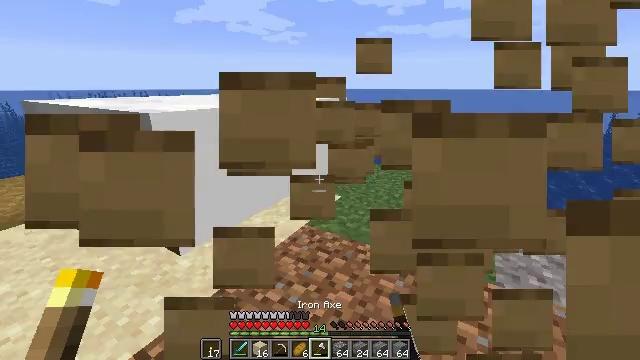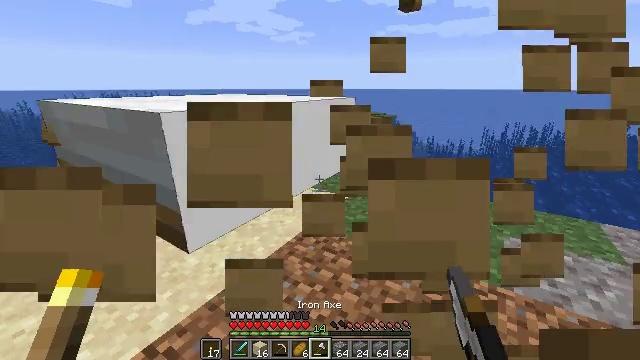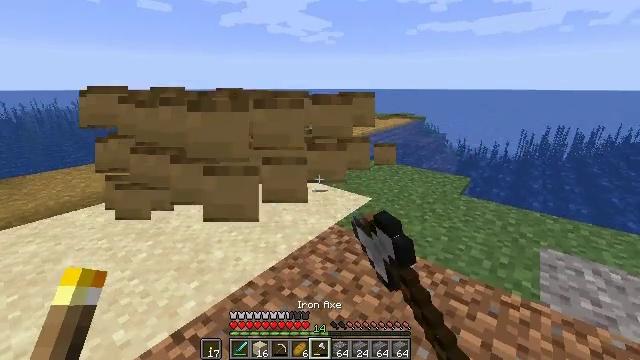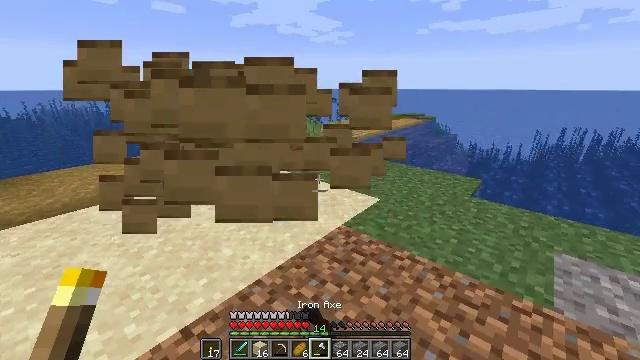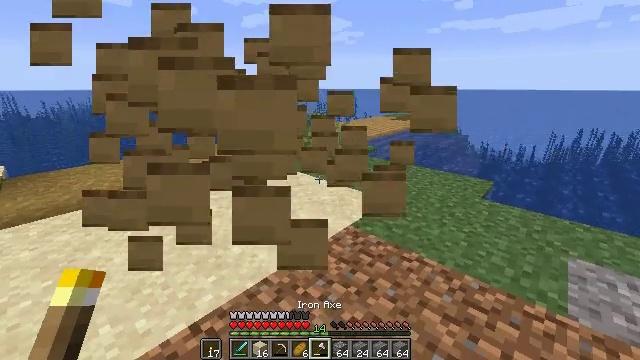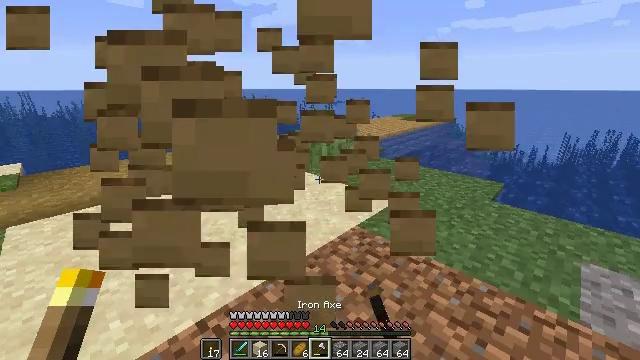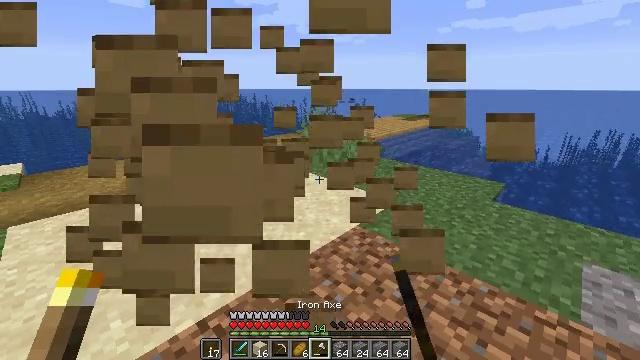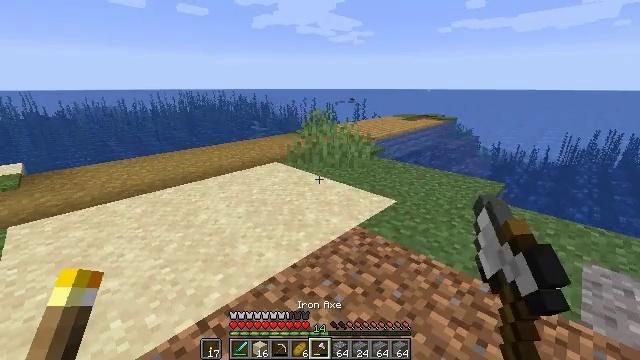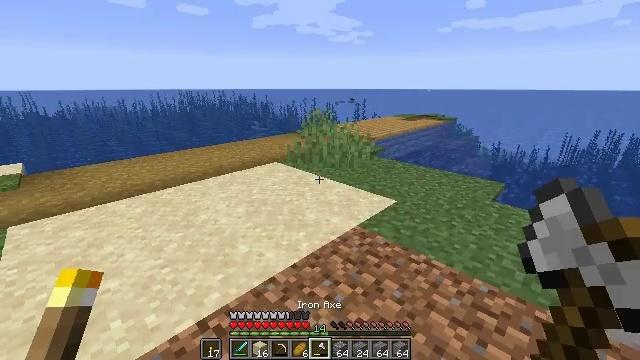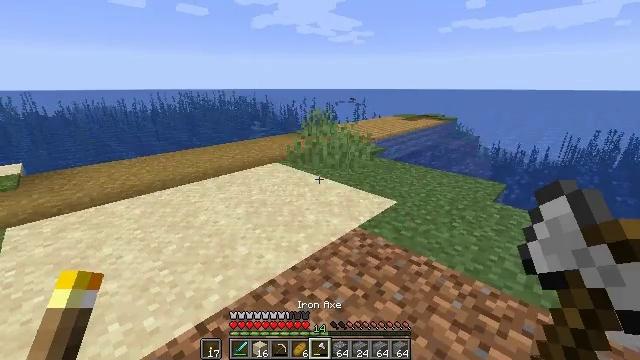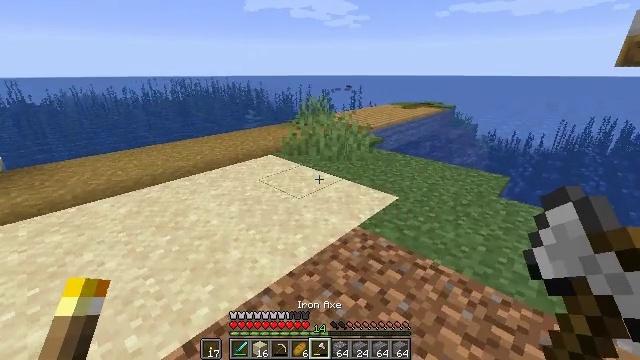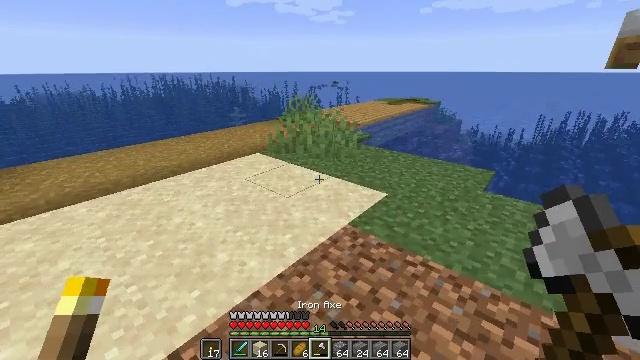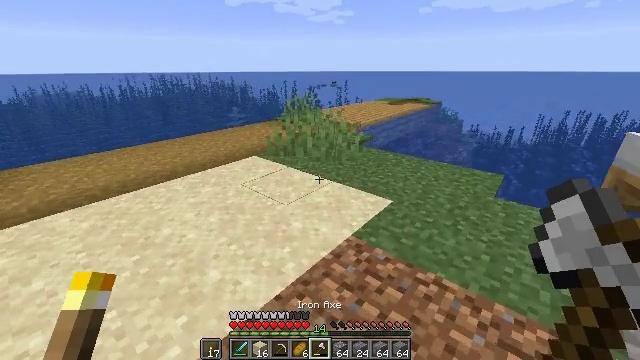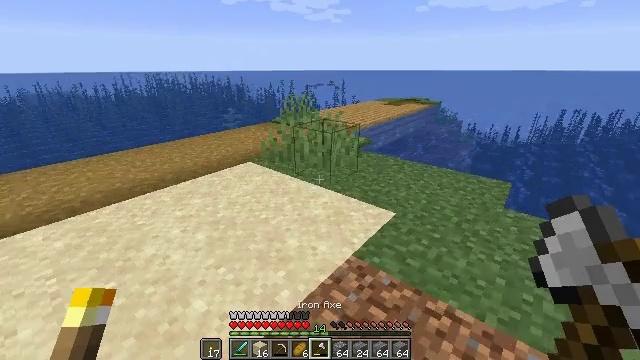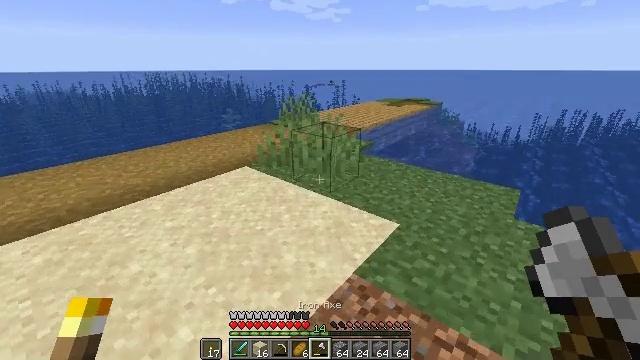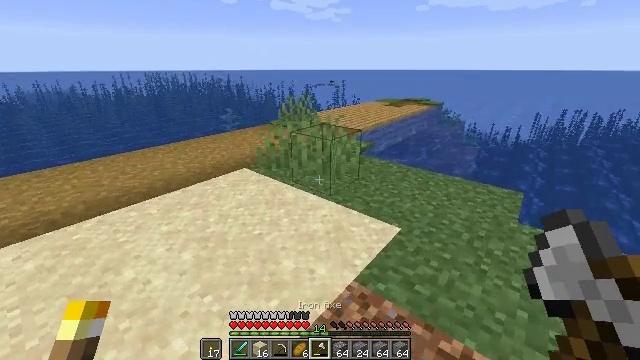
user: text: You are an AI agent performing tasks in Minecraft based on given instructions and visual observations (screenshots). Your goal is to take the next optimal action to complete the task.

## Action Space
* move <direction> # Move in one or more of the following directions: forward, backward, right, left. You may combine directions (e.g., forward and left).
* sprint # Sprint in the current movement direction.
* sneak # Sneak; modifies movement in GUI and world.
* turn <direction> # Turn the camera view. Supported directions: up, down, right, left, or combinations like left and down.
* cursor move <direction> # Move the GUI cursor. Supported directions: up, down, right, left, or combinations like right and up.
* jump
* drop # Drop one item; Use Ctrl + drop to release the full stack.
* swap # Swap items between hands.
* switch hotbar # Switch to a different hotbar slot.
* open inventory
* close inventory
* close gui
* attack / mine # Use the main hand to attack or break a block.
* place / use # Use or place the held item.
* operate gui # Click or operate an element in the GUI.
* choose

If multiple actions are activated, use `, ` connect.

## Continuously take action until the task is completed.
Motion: motion action
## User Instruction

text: Mine the white wool block.
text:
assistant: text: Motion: turn left, attack / mine
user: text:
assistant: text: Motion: turn left, attack / mine
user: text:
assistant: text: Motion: turn left, attack / mine
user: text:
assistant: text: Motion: turn left, attack / mine
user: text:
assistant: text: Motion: turn left, attack / mine
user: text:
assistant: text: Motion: attack / mine
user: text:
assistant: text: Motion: attack / mine
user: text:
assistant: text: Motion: attack / mine
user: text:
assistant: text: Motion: move forward
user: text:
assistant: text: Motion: move forward, turn down
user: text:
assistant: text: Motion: move forward, turn right
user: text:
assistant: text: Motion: move forward
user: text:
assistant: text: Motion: move forward
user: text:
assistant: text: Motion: move forward
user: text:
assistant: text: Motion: move forward
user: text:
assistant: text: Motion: move forward
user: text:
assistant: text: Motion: move forward, turn left
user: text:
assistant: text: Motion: move forward, turn left
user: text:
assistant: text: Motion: move forward, sprint, turn left
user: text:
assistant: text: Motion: move forward, sprint, turn left
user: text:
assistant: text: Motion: move forward, sprint, turn left and up
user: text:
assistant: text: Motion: move forward, sprint, turn left and up
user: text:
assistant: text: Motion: move forward, turn left
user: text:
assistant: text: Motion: move forward
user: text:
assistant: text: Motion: move forward
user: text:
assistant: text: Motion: move forward, sprint, turn right
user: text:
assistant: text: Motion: move forward, sprint
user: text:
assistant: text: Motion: move forward, sprint
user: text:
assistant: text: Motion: move forward, sprint
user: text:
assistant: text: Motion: move forward, turn left